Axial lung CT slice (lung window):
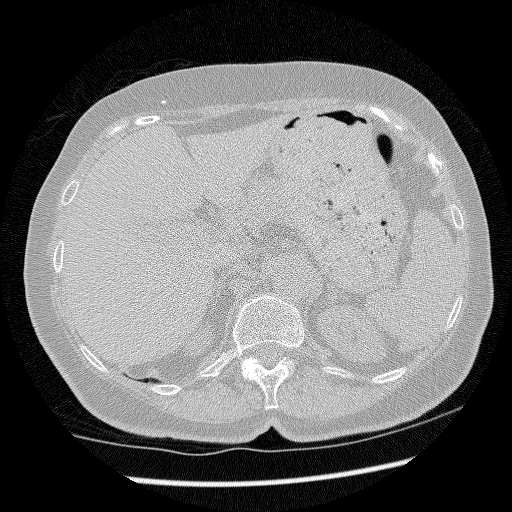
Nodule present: no